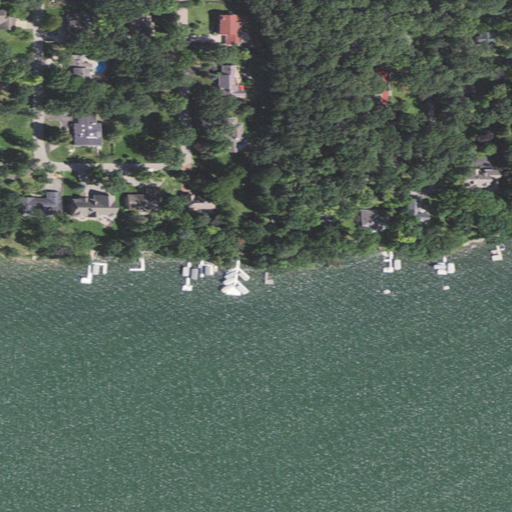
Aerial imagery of cape in Wisconsin named Pleasant Point containing open water, open development, low intensity development, mixed forest, deciduous forest, medium intensity development, and grassland